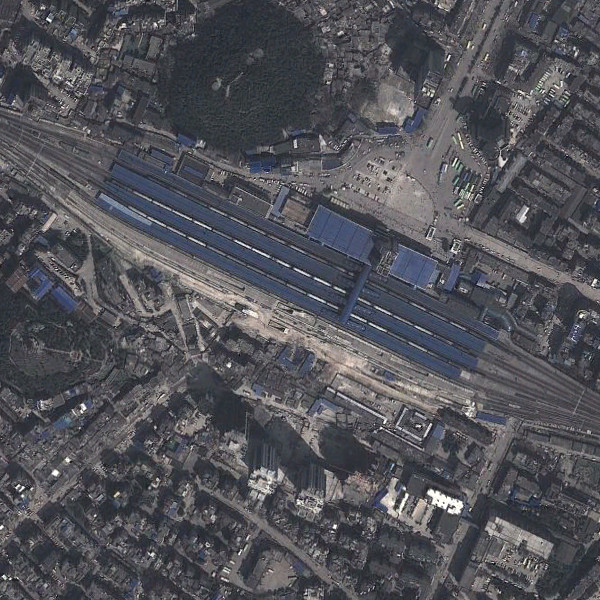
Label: RailwayStation